Question: Good day! I've such table set as:

How may I get each five RateValue from this table? 15270, 15420, 15360, etc... ? May anybody help me? I wanna do it just in one query without cycles and temp table or declaring new values.
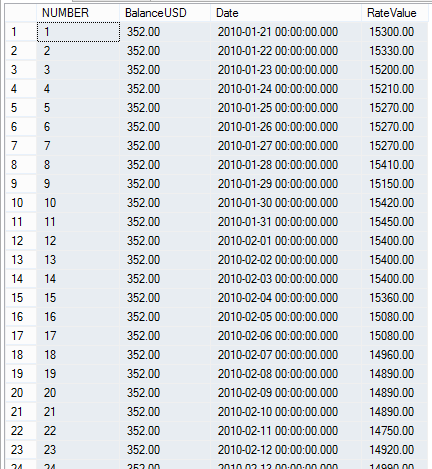
Answer: You can examine the remainder of division NUMBER by '5':
'''
SELECT * FROM TableName WHERE NUMBER % 5 = 0
'''